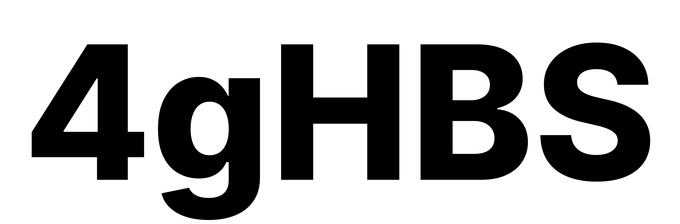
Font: Inter_ExtraBold